高二 · 变换几何
如图所示, 摩天轮的半径为 $40 \mathrm{~m}, O$ 点距地面的高度为 $50 \mathrm{~m}$, 摩天轮作匀速转动, 每 $2 \mathrm{~min}$ 转一圈, 摩天轮上点 $P$ 的起始位置在最高点.

(1) 试确定在时刻 $t \min$ 时 $P$ 点距离地面的高度;

(2) 在摩天轮转动一圈内, 有多长时间 $P$ 点距离地面超过 $70 \mathrm{~m}$.

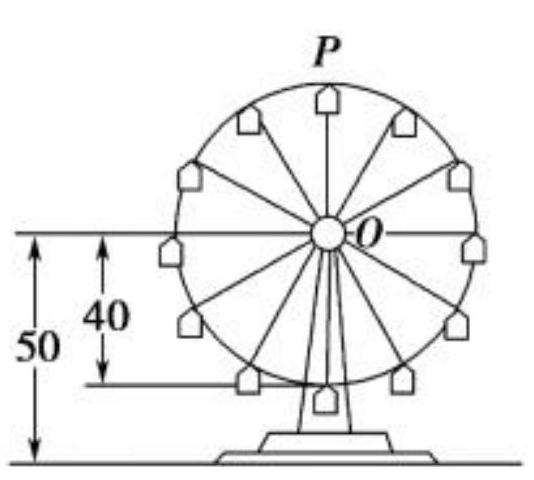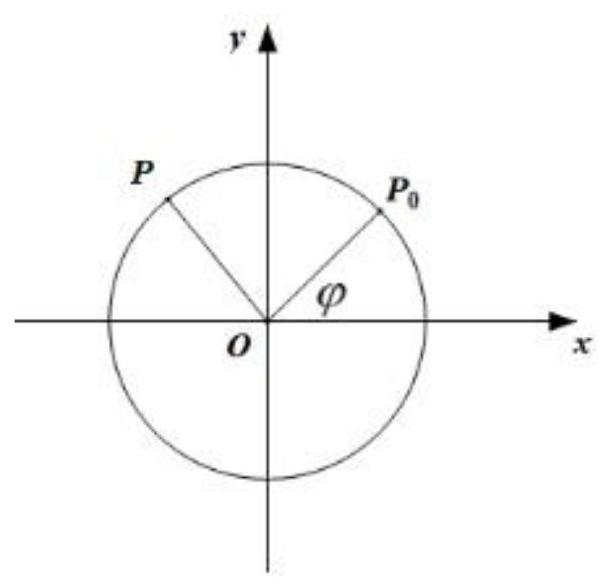
答案: (1) $50+40 \cos \pi t$; (2) 有 $\frac{2}{3} \min P$ 点距离地面超过 $70 \mathrm{~m}$.
解析: 建立如图所示的平面直角坐标系,

(1) 设 $\varphi(0 \leq \varphi \leq 2 \pi)$ 是以 $O x$ 为始边, $O P_{0}$ 为终边的角,

$O P$ 在 $t \min$ 内转过的角为 $\frac{2 \pi}{2} t$, 即 $\pi$,

$\therefore$ 以 $O x$ 为始边, $O P$ 为终边的角为 $\pi t+\varphi$, 即 $P$ 点纵坐标为 $40 \sin (\pi t+\varphi)$,

$\therefore P$ 点距地面的高度为 $z=50+40 \sin (\pi t+\varphi)(0 \leq \varphi \leq 2 \pi)$,

由题可知, $\varphi=\frac{\pi}{2}, \therefore z=50+40 \cos \pi t$.

(2) 当 $50+40 \cos \pi t \geq 70$ 时, 解得 $2 k-\frac{1}{3} \leq t \leq 2 k+\frac{1}{3}, k \in \mathbf{Z}$,

持续时间为 $\frac{2}{3} \mathrm{~min}$ 即在摩天轮转动一圈内, 有 $\frac{2}{3} \mathrm{~min}$ 点距离地面超过 $70 \mathrm{~m}$.